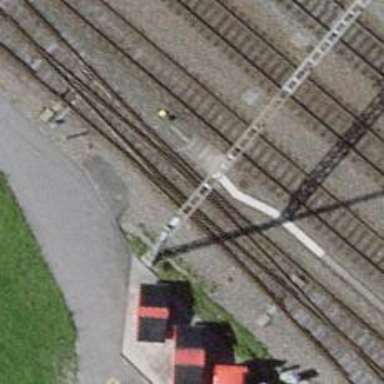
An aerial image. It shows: Railway switch.